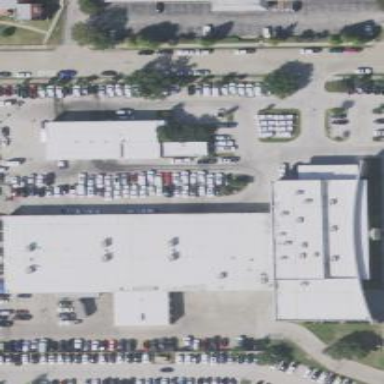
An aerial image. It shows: Commercial building.